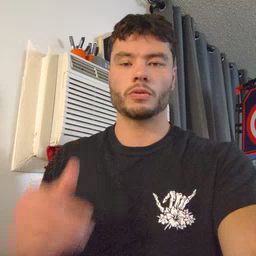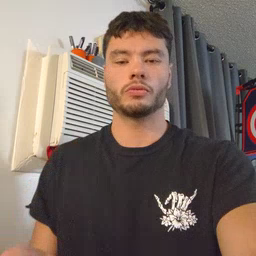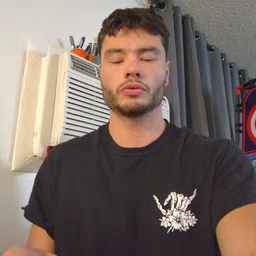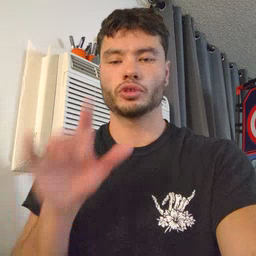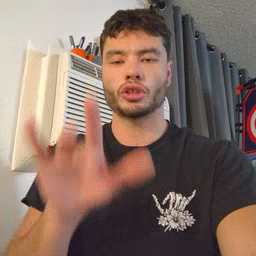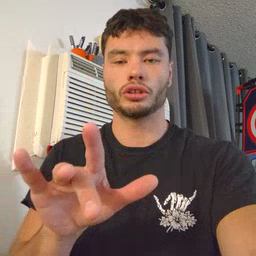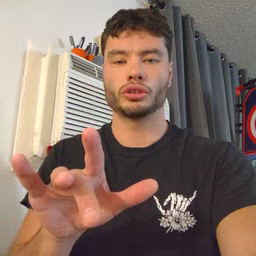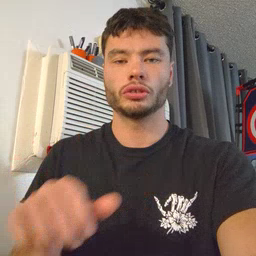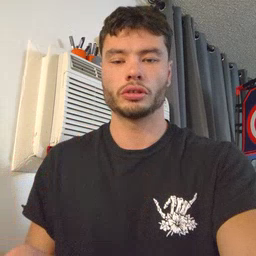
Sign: touch